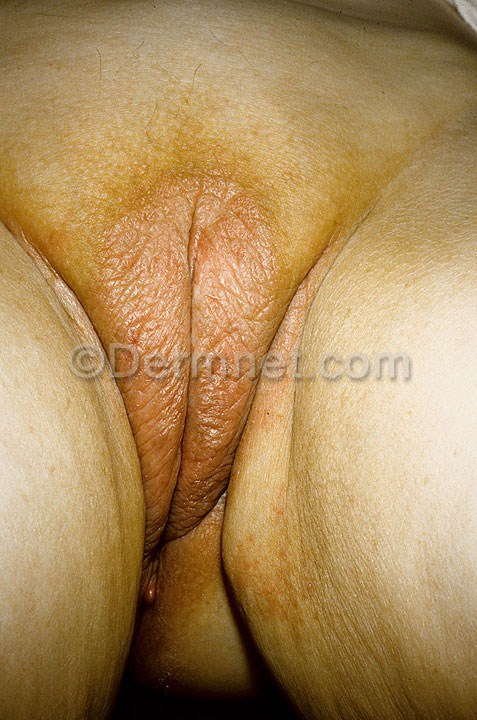
Disease: Eczema Photos